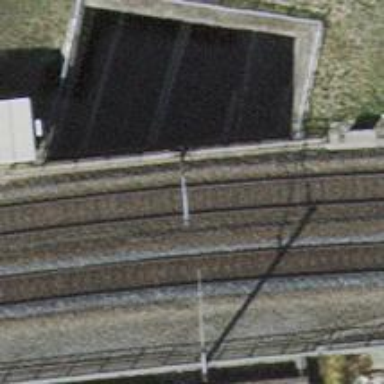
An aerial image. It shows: Bridge with electrified rail tracks and contact line.